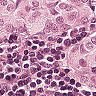
Metastatic tissue present: yes